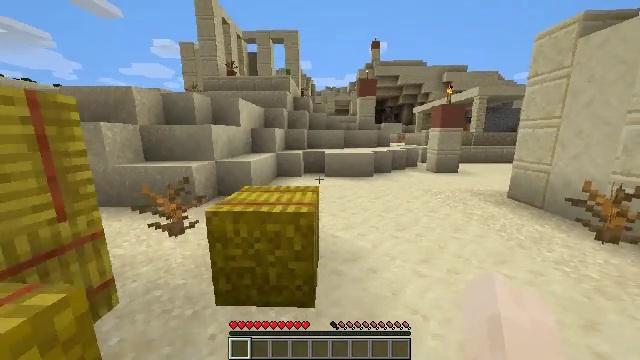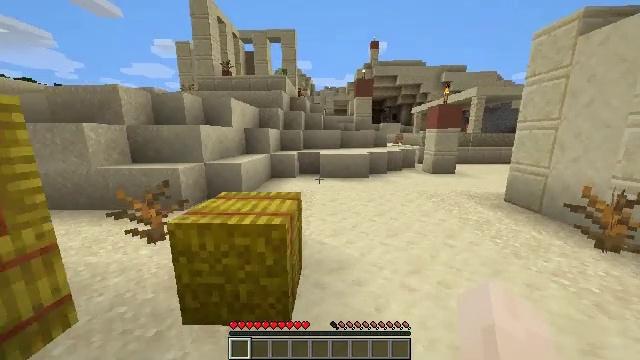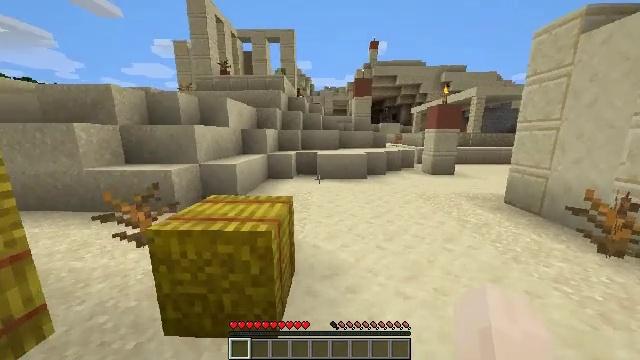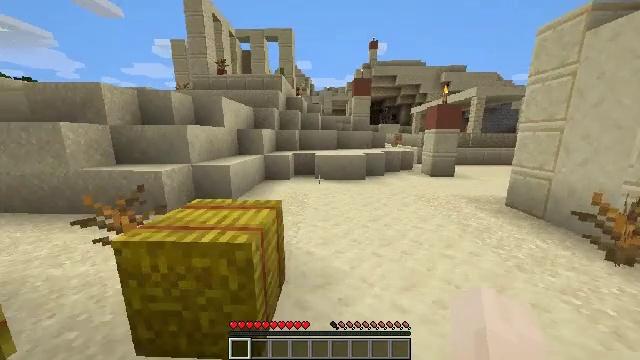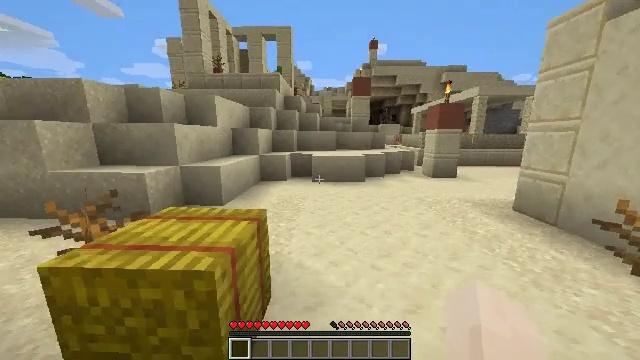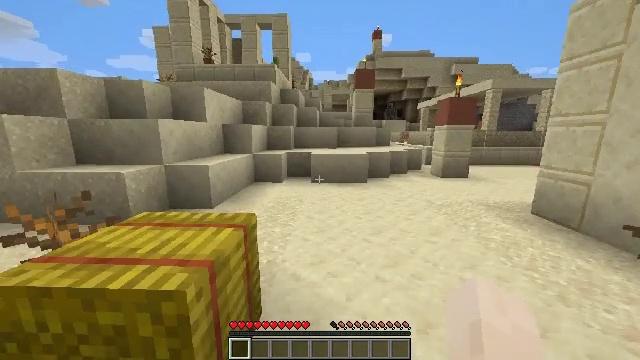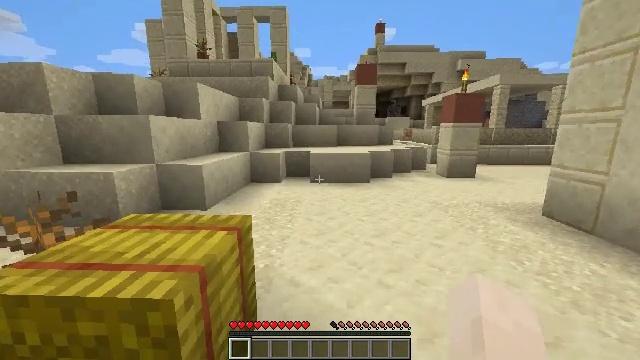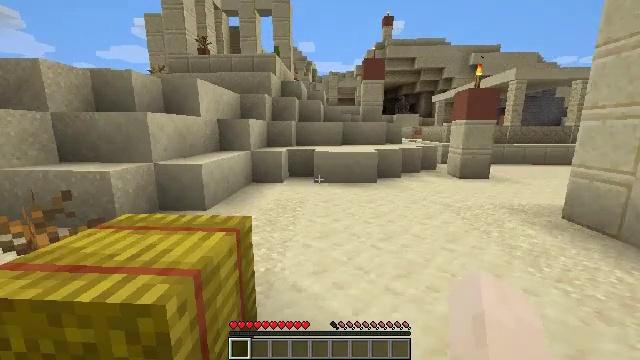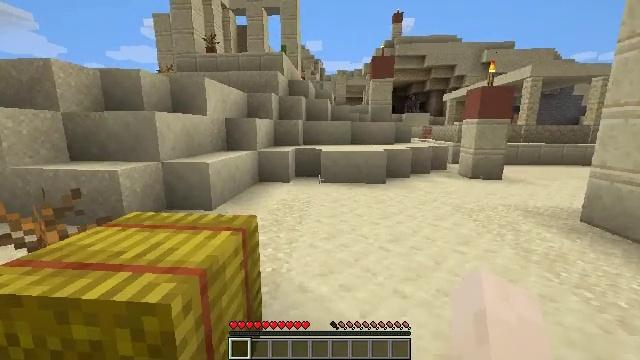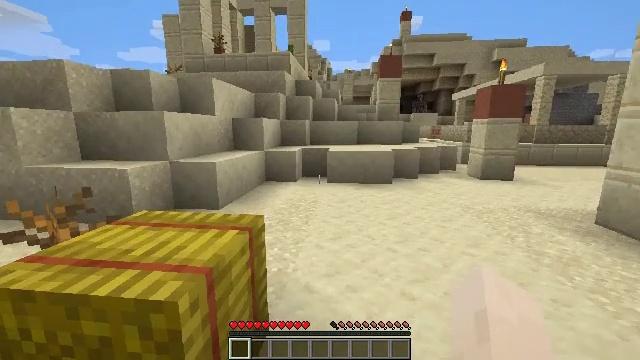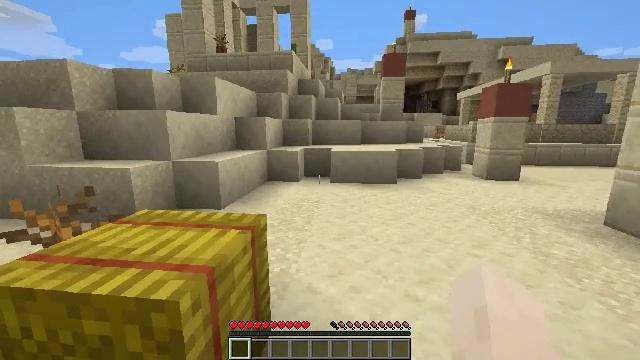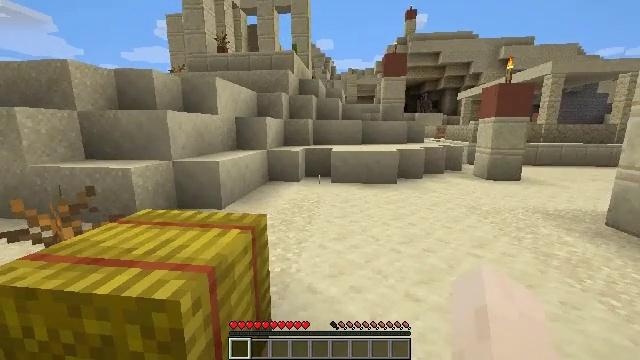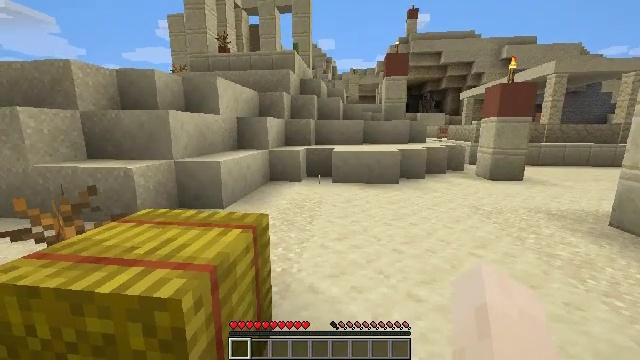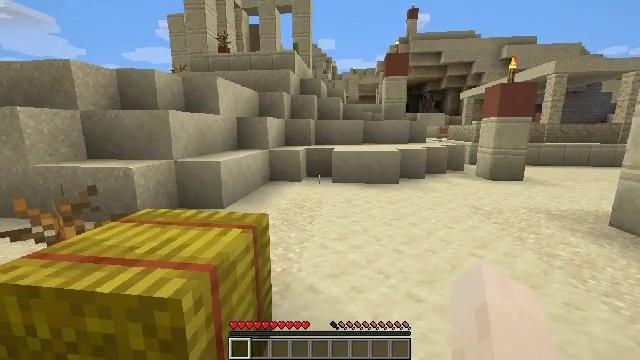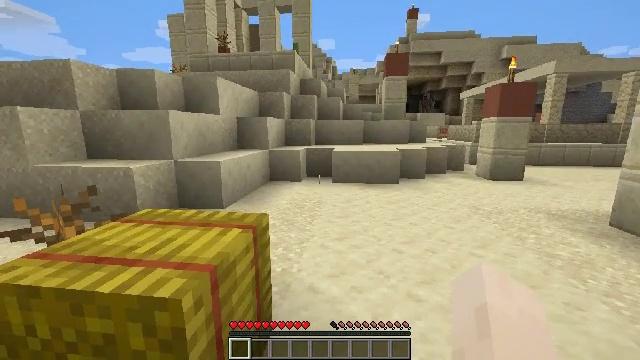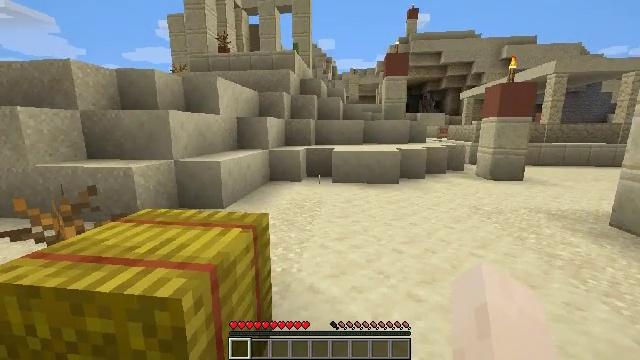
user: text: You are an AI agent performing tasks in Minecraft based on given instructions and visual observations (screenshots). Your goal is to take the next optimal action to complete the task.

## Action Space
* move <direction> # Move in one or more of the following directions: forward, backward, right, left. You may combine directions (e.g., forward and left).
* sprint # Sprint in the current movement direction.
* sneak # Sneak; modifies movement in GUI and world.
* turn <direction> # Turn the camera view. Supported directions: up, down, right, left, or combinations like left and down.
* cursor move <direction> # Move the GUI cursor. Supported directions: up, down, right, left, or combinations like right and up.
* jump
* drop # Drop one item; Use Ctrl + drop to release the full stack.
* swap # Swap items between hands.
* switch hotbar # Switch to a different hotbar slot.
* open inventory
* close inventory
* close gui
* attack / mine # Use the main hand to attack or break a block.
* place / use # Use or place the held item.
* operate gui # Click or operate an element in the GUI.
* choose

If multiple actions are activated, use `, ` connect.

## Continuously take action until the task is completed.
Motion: motion action
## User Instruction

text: Mine the chest to collect it.
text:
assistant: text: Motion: move forward and move right, sprint
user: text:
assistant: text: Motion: move forward, sprint
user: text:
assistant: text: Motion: move forward, sprint
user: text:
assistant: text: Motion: no_op
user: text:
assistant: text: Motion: no_op
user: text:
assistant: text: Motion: no_op
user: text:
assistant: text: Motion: turn left
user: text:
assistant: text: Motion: turn left
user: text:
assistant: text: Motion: turn left
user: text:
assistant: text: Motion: no_op
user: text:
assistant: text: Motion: no_op
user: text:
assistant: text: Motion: no_op
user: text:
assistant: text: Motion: no_op
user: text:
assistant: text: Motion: no_op
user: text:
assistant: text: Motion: no_op
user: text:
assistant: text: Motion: no_op
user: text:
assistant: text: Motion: turn left
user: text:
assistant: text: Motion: move forward, sprint, turn left
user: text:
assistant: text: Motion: move forward, sprint, turn left, jump
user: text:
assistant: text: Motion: move forward, sprint, turn left, jump
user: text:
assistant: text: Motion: move forward, sprint, jump
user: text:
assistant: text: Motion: move forward, sprint, jump
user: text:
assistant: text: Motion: move forward, sprint, jump
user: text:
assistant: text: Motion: move forward, jump
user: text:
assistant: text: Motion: move forward
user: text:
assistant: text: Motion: move forward and move left
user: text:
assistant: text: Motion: move forward and move left
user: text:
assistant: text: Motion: move forward and move left
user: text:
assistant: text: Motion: move forward and move left
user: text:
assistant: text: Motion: move left